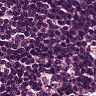
Metastatic tissue present: no